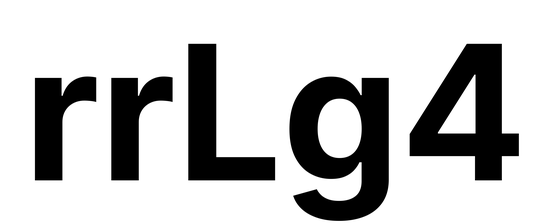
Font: Inter_Bold